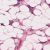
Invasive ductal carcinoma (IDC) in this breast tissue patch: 1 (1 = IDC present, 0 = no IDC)